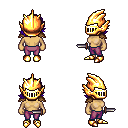
a pixel art fantasy rpg character, female body template, human, tanned skin, leather shoulder armor, magenta pants, blue swoop hairstyle, gold helm, gold boots, dagger, four views (front, back, left, right), 2x2 character sprite sheet, small pixel art, hard edges, no anti-aliasing